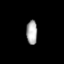
Tissue: lung
Cell type: Myeloid cells
Senescence score: 0.5456
Nuclear area (px): 258
Mean DAPI intensity: 171.089